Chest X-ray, AP view. Patient: 59 years old, sex F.
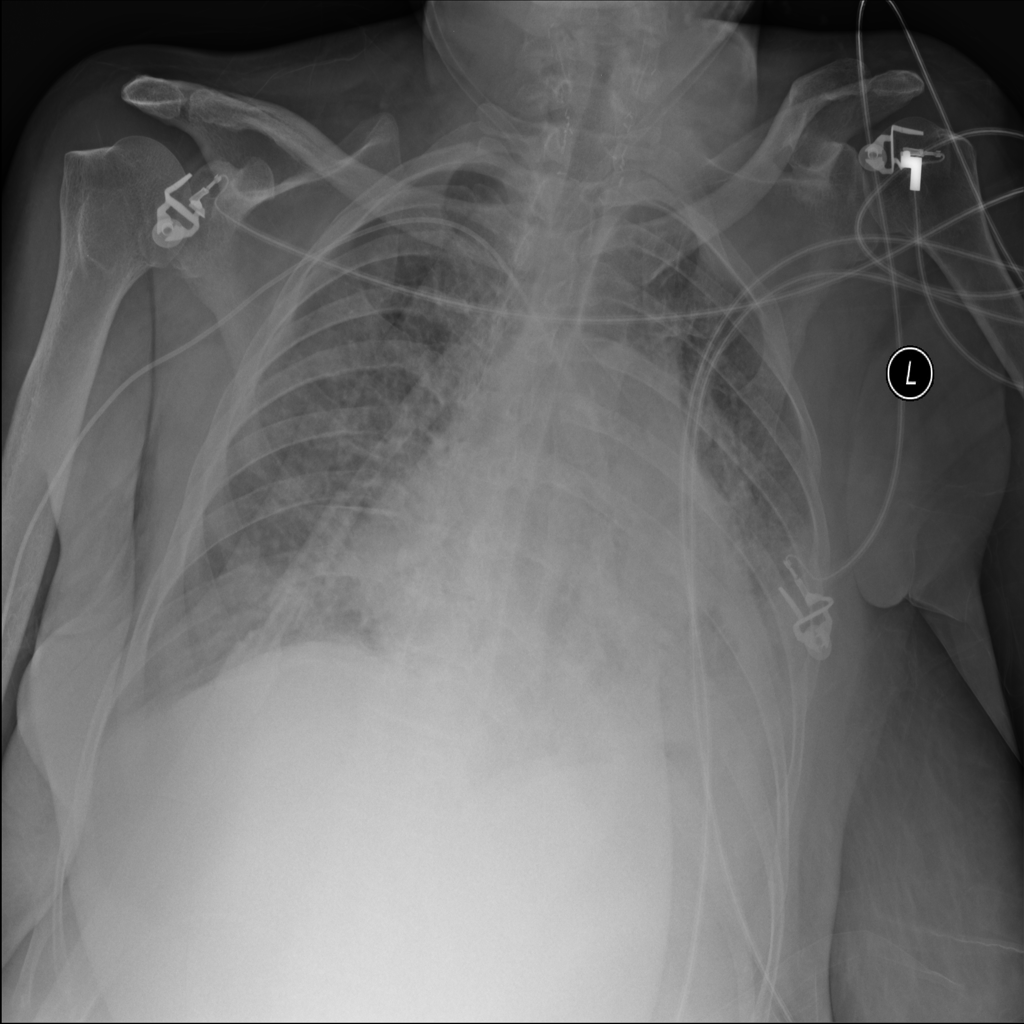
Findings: No Finding